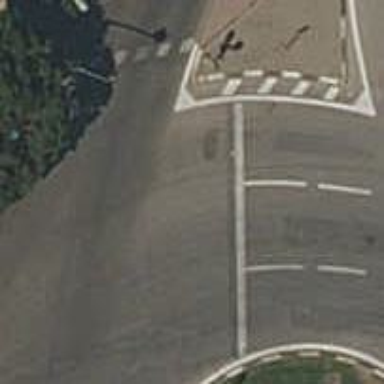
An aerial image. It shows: Road with traffic signals controlling the flow of traffic.